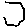
Label: hexagon